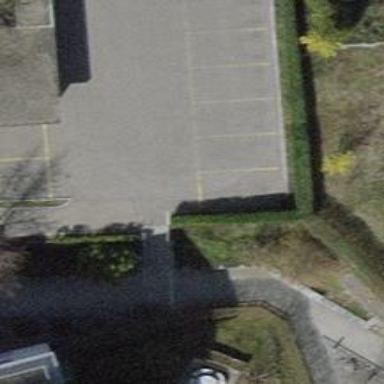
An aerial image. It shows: Parking aisle designated as service road.